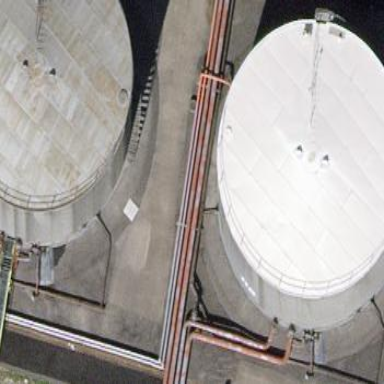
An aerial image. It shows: Industrial building housing storage tank.